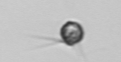
Label: Acanthoica_quattrospina